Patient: sex F, age 46
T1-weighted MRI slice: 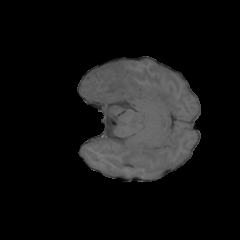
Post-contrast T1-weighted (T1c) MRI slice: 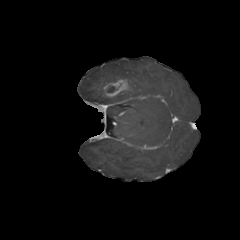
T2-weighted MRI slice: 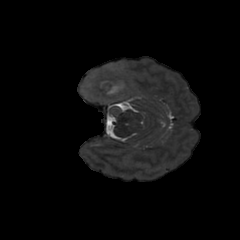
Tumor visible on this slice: yes
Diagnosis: Glioblastoma, IDH-wildtype
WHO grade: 4